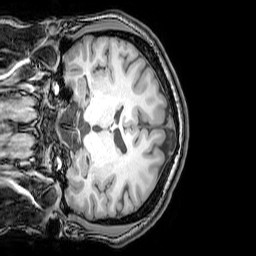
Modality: T1w
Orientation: coronal
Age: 25
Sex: male
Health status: healthy
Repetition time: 0.081 s
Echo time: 0.037 s